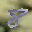
Label: 8